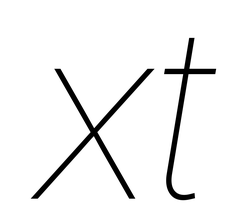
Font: Inter-Italic_Thin_Italic